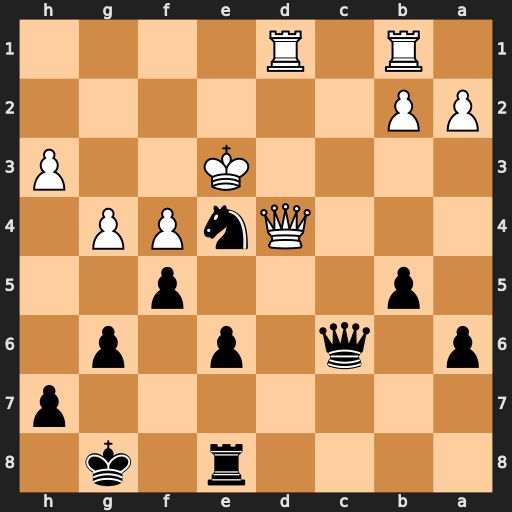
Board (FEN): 4r1k1/7p/p1q1p1p1/1p3p2/3QnPP1/4K2P/PP6/1R1R4
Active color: b
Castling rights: -
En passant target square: -
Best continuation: Qc2